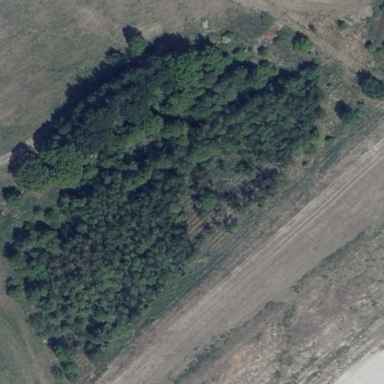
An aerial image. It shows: Forest area.